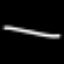
Label: line